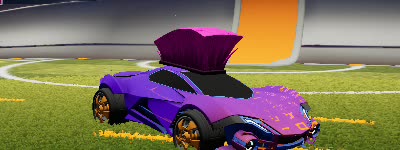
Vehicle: werewolf